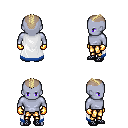
a pixel art fantasy rpg character, male body template, dark elf, purple skin, white trimmed cape, gold greaves, white blonde short mohawk hairstyle, gold gloves, ghillies, four views (front, back, left, right), 2x2 character sprite sheet, small pixel art, hard edges, no anti-aliasing